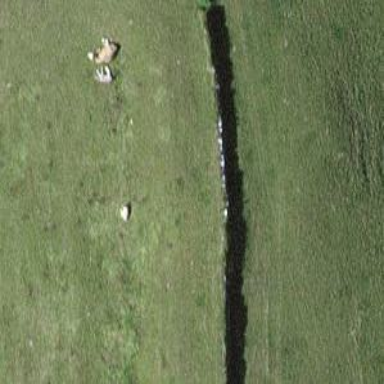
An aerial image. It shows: Dry stone wall barrier.